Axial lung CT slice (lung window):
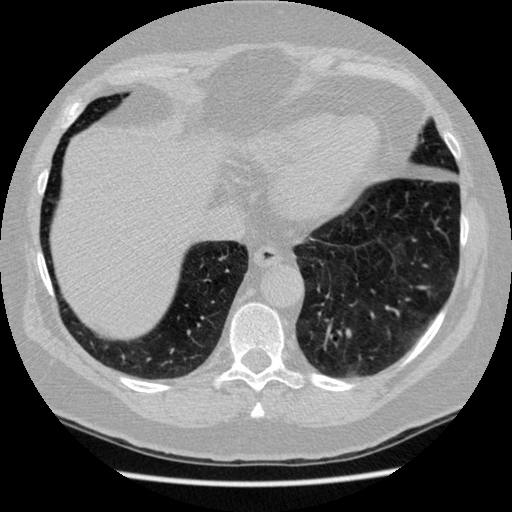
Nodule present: no